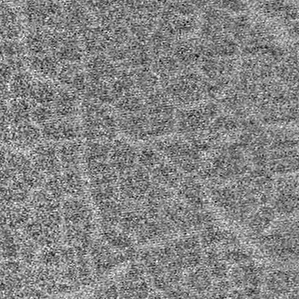
Label: frost